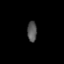
Tissue: lung
Cell type: Epithelial cells
Senescence score: 0.5486
Nuclear area (px): 192
Mean DAPI intensity: 84.646